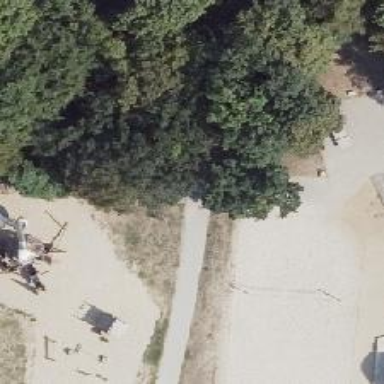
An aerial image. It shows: Artwork in the playground.